Question: I have created a custom control in Xamarin using Visual Studio and C#. The Custom control works perfectly and the code is quite simple:
'''
[DesignTimeVisible(true)]
public class CustomTextView : TextView
{
public CustomTextView(Context context)
:base(context)
{
}
public CustomTextView(Context context, IAttributeSet attrs)
:base(context,attrs)
{
}
public CustomTextView(IntPtr javaReference, JniHandleOwnership transfer)
:base(javaReference, transfer)
{
}
public CustomTextView(Context context, IAttributeSet attrs, int defStyle)
:base(context, attrs, defStyle)
{
}
}
'''
Problem is that in design time, xamarin designer render the control in the following way, so it becomes useless for me because I cannot understand how it will look at run-time.

Is this a limitation of the Designer for Visual Studio or can I do something about it?
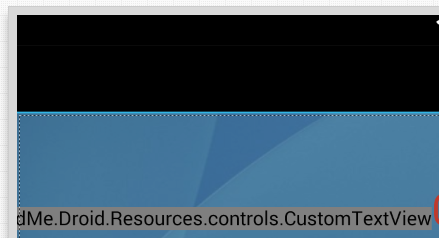
Answer: As you've already noted - its a current limitation (Nov 2014) of the designer for for .
Unfortunately you will have to run on a device or emulator to see the render output.
In it is now possible to render custom controls at design-time.